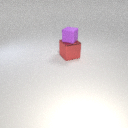
large red metal cube below small purple rubber cube